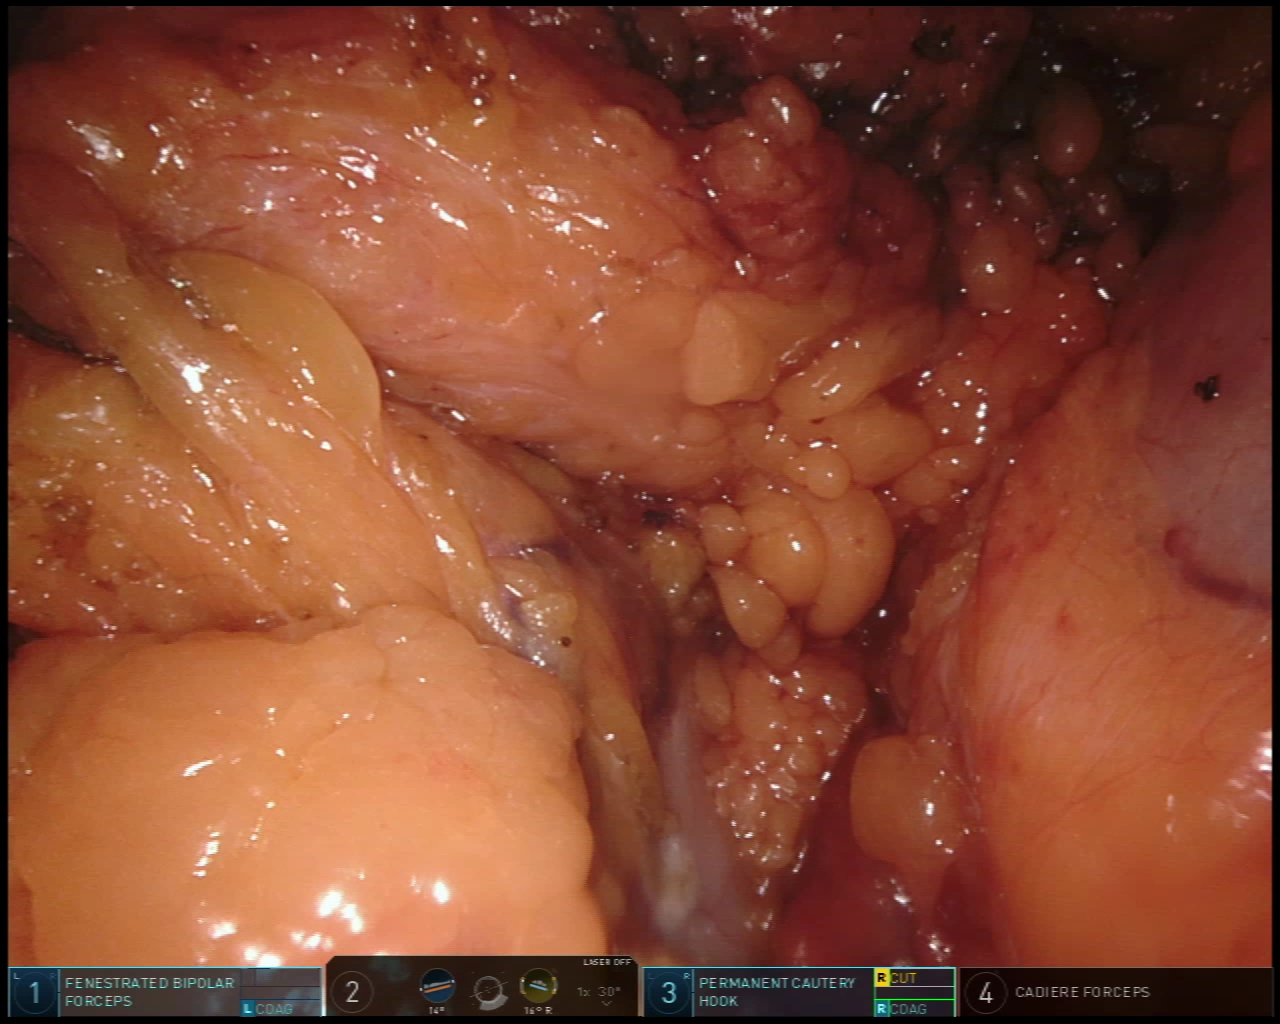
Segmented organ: stomach
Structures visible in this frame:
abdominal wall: no
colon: yes
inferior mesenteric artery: no
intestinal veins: no
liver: no
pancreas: no
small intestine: no
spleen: no
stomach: yes
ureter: no
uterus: no
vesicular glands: no